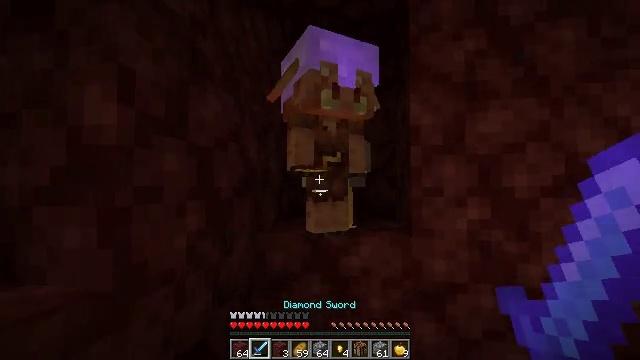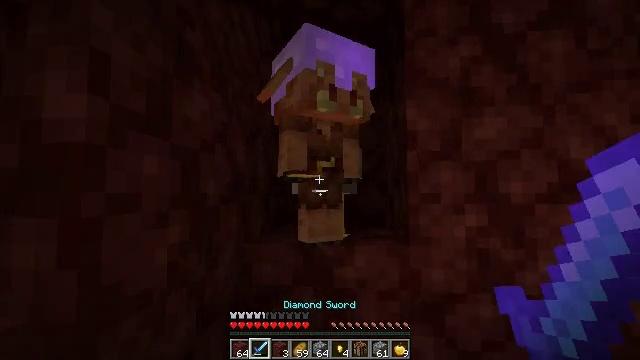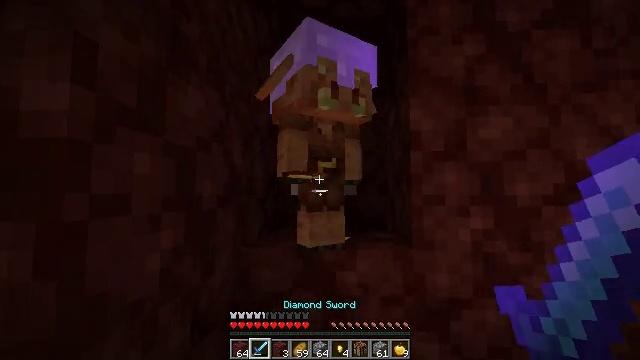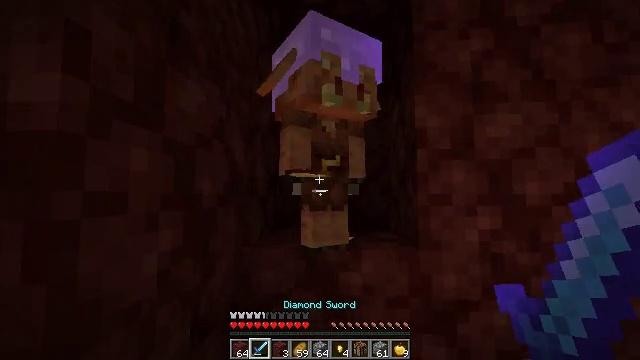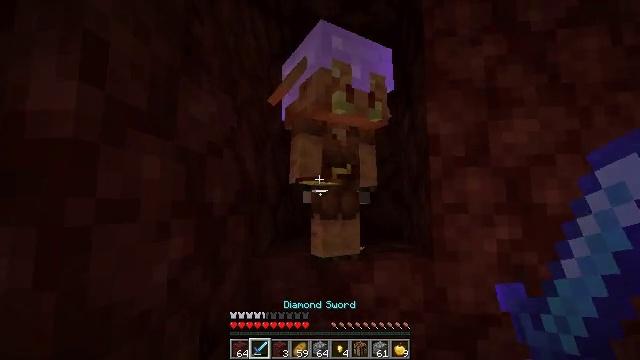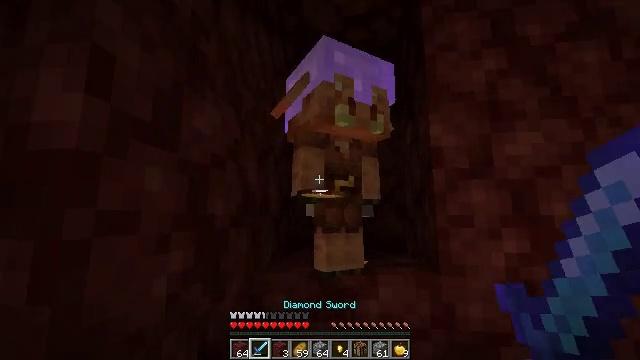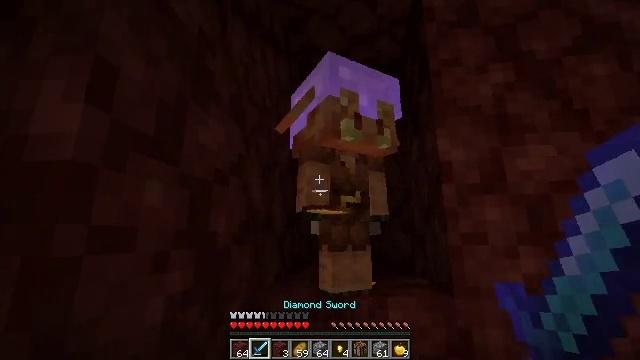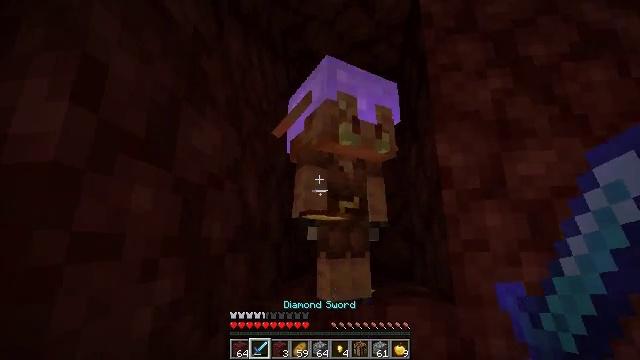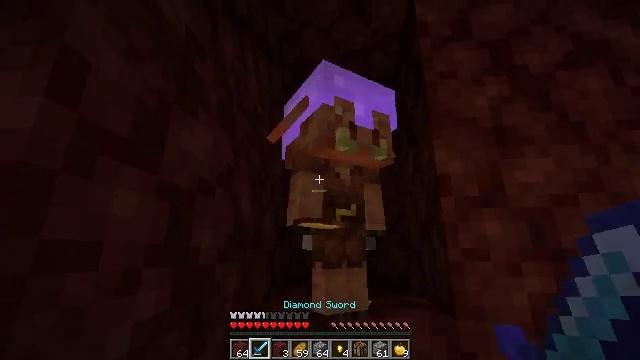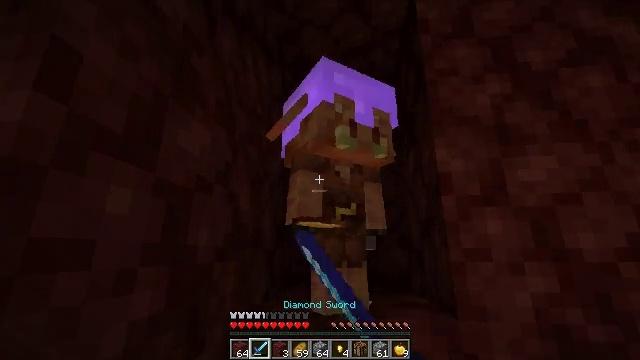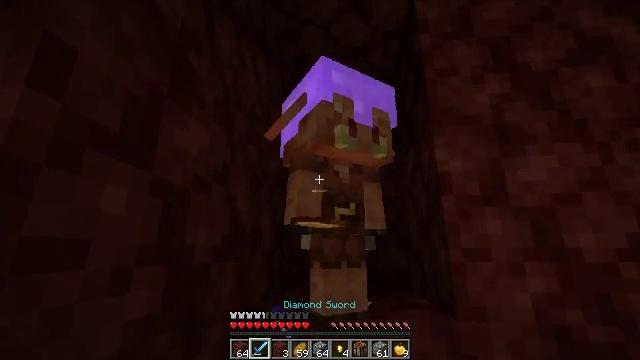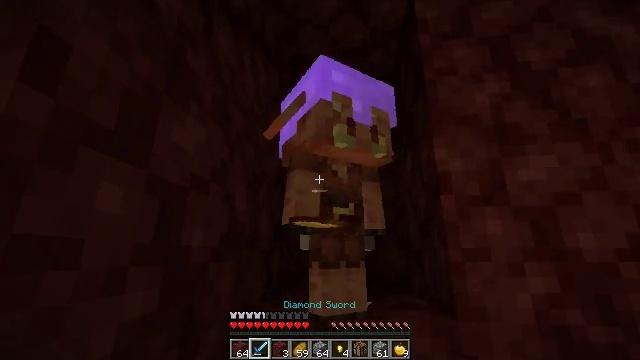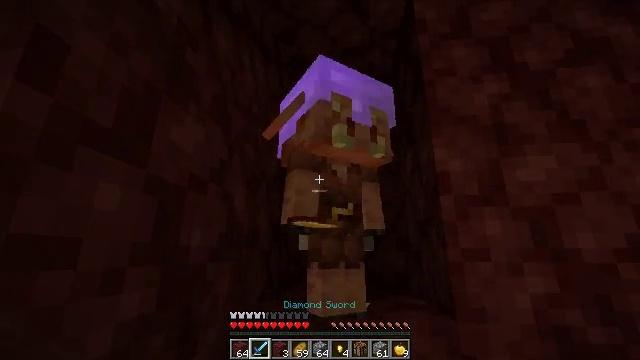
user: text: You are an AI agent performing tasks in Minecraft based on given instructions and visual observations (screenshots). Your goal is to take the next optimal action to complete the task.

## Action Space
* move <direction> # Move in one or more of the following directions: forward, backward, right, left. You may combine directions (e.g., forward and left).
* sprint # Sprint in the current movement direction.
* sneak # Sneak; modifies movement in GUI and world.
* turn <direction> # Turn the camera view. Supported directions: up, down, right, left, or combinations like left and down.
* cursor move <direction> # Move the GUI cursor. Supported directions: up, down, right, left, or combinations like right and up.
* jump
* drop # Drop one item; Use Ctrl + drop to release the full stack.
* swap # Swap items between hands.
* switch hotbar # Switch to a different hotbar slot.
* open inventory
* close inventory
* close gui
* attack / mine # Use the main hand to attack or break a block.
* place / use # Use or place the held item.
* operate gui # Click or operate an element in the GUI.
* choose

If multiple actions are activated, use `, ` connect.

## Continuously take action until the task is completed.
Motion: motion action
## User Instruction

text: Combat the piglin.
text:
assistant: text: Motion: move forward and move left, sneak, turn right and up
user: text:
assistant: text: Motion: move forward, sneak, turn right
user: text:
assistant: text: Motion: sneak
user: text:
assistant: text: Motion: sneak, turn left and up
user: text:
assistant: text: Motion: sneak, turn up
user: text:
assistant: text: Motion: move forward, sneak, turn left and up
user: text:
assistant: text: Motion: move forward, sneak, turn up
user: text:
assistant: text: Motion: sneak, turn right and up, attack / mine
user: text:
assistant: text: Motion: sneak, attack / mine
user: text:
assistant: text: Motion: sneak, attack / mine
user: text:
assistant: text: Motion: sneak
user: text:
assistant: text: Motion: sneak
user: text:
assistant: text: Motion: sneak